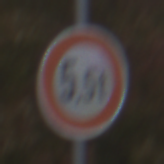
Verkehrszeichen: TatsaechlicheMasse
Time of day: MorningAfternoon
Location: Outdoor (Nature)
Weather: Overcast
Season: NotSpecified
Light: Natural